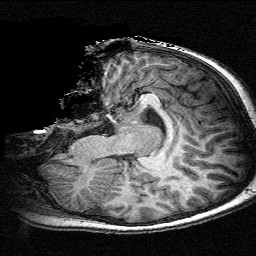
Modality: T1w
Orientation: sagittal
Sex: male
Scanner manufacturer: siemens
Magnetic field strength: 3 T
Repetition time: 2.3 s
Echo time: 0.00336 s